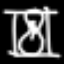
Label: hourglass